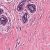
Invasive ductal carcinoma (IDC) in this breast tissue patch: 0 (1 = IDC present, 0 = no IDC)